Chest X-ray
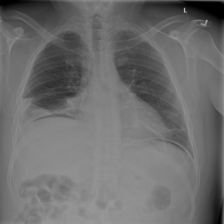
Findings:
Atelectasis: negative
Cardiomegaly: negative
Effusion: positive
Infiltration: negative
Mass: negative
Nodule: negative
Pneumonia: negative
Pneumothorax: positive
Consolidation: negative
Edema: negative
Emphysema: negative
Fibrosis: negative
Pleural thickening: negative
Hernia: negative